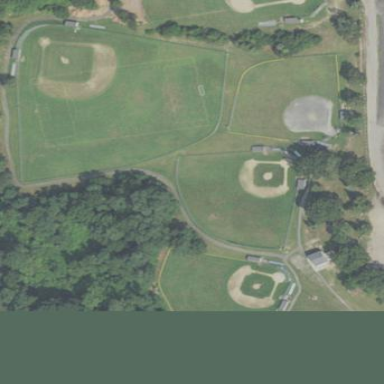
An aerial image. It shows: Baseball pitch for leisure and sports activities.